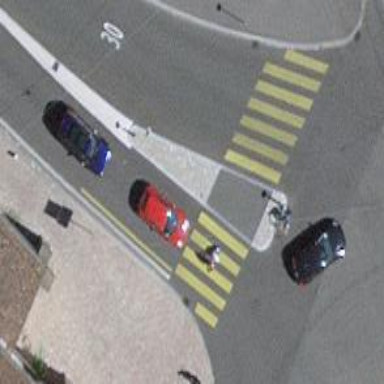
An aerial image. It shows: Uncontrolled zebra crossing with central island.